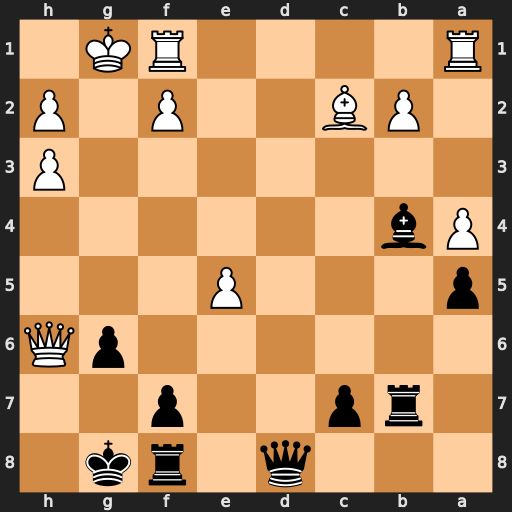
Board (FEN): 3q1rk1/1rp2p2/6pQ/p3P3/Pb6/7P/1PB2P1P/R4RK1
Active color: b
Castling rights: -
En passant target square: -
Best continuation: Bd2 Rad1 Bxh6 Rxd8 Rxd8